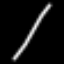
Label: line